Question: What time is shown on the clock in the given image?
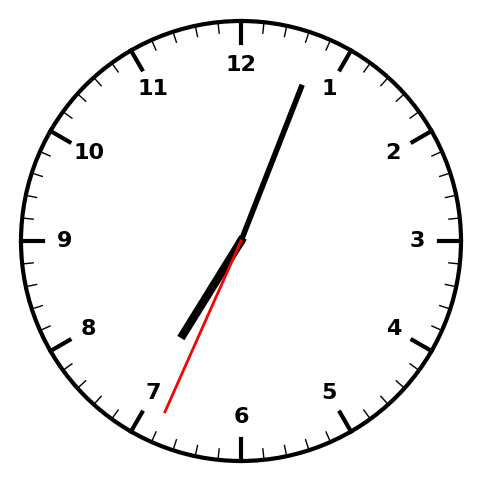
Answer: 07:03:34